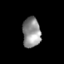
Tissue: skin
Cell type: Epithelial cells
Senescence score: 0.2556
Nuclear area (px): 532
Mean DAPI intensity: 144.643